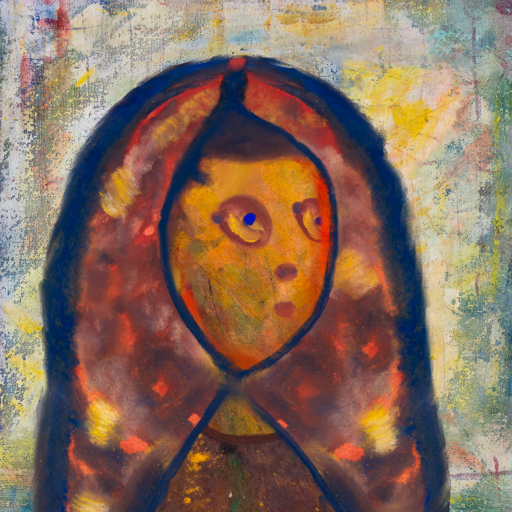
Background: Irani, Head And Neck Side: Gypsy_Mother, Face Side: Mother_And_Son_Son, Bust: Comrade, Hair Side: Rupkatha, Head Accessory: Mother_And_Son_Mother_Scarf, Second Necklace: Blank, Necklace: Blank, Baby: Blank